Current action and preconditions to check: path_clear

Your task: For each precondition in the list above, predict whether it will hold at this action.

Consider the current scene as observed from the mobile robot's camera, and analyze the predicted future states of all dynamic agents (e.g., people, animals, vehicles, or any moving entities) within the NEXT SECOND.

IMPORTANT: Only answer "very likely" if you are absolutely certain—based on strong, clear evidence—that a dynamic agent will violate the precondition in the predicted future state. Do NOT answer "very likely" for unlikely, ambiguous, or low-probability risks.

Ask yourself for each precondition: Is there a high probability, with clear and convincing evidence, that the predicted future states of any dynamic agent will interfere with the predicted future state of the currently executing action within the NEXT SECOND, causing that precondition to fail?

Assess the risk level based on these predictions. Use "likely" or "very likely" if motions create a clear risk of interference.

Use "neutral" or "improbable" if agents are nearby but their predicted paths are clearly diverging or non-conflicting.

Failure Risk Categories: "very improbable", "improbable", "neutral", "likely", "very likely"

Answer Format: Output ONLY the probability_of_failure value from these categories: "very improbable", "improbable", "neutral", "likely", "very likely"

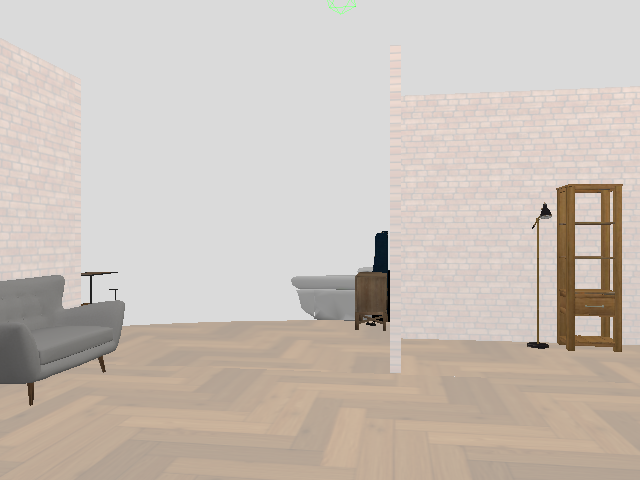

Answer: very improbable